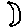
Label: moon